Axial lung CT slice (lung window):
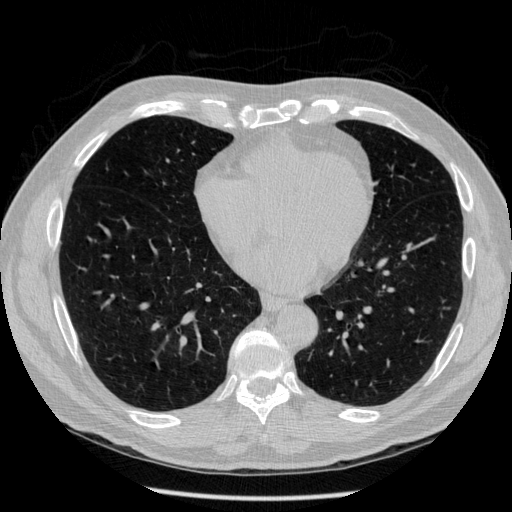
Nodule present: no